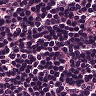
Metastatic tissue present: no